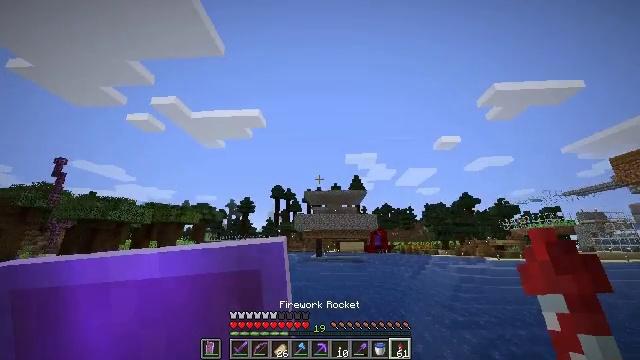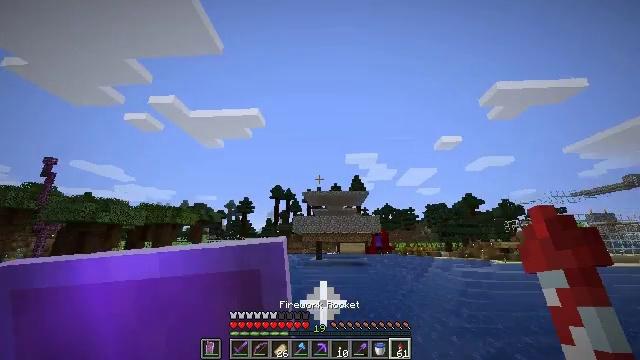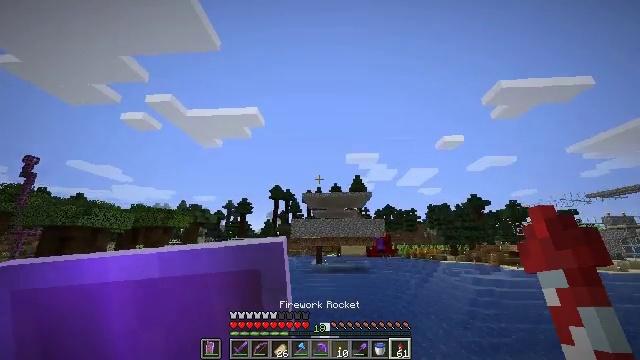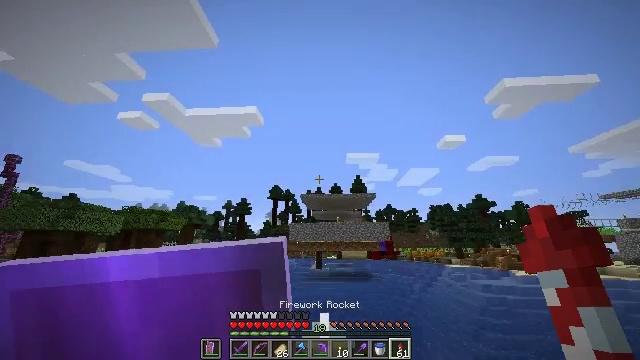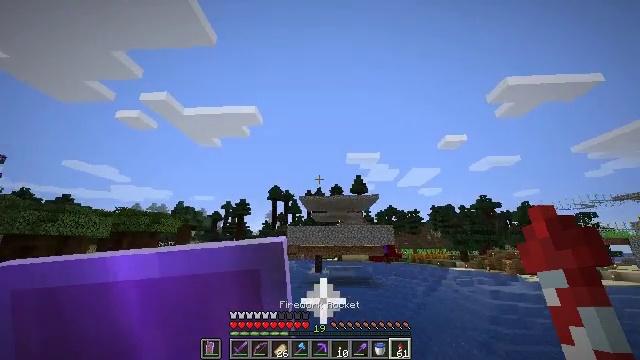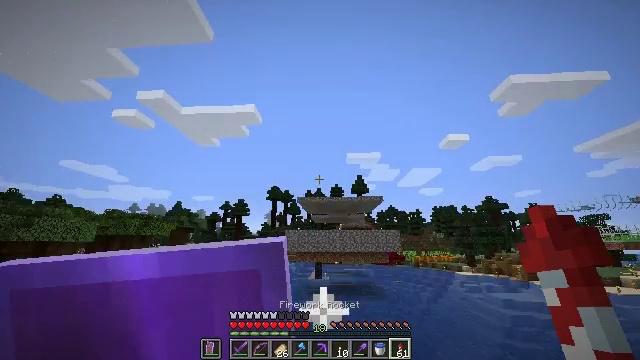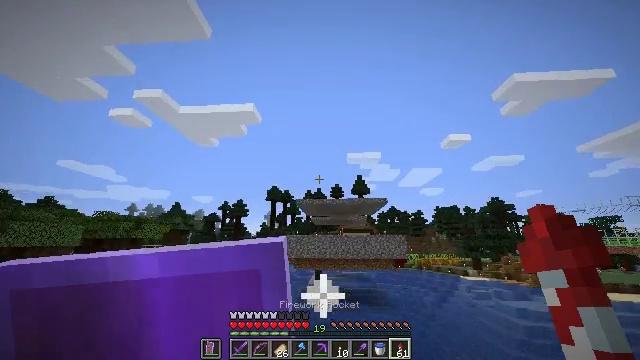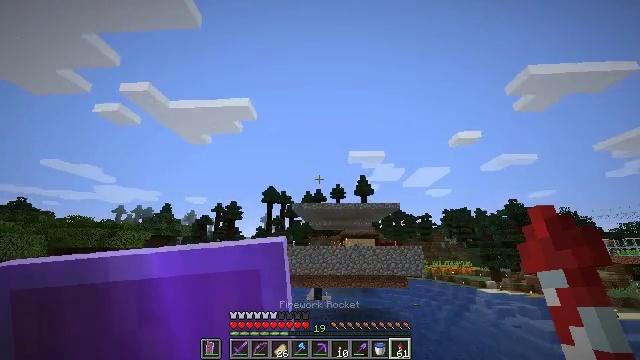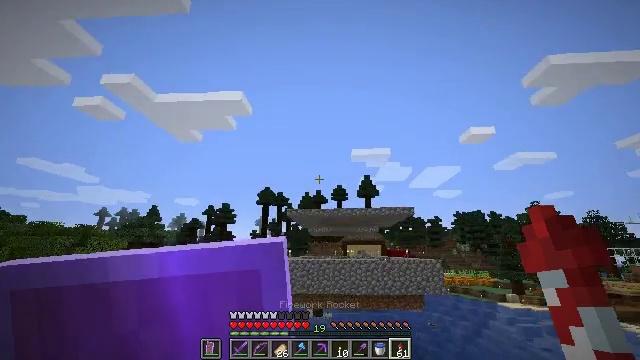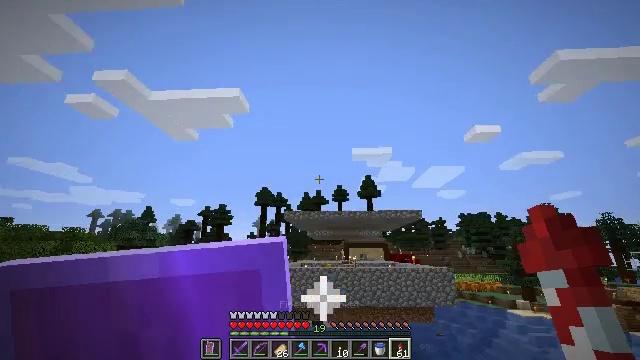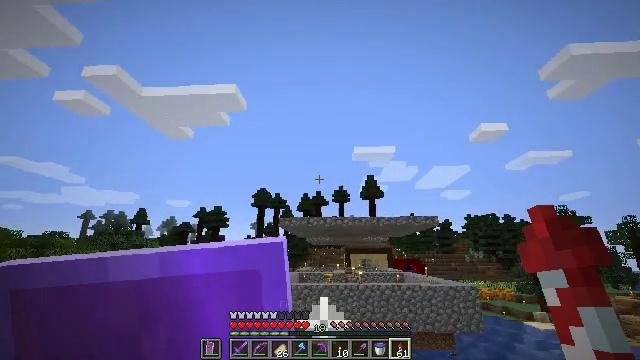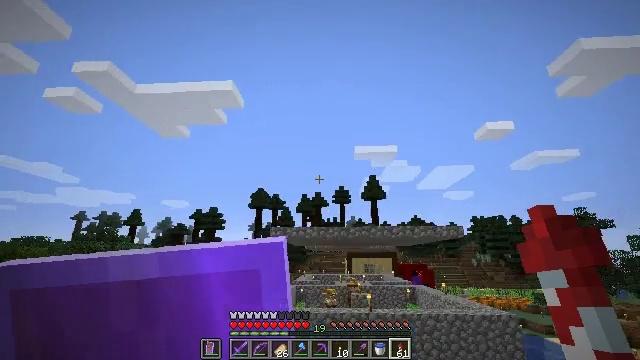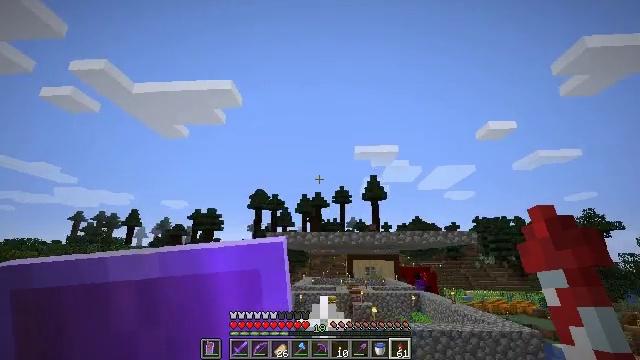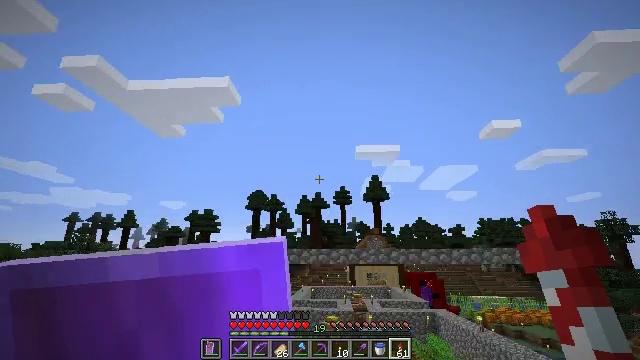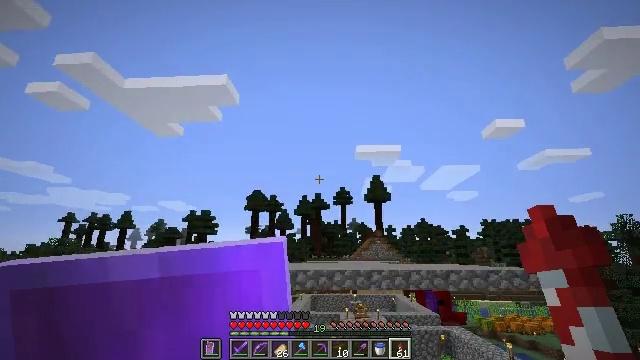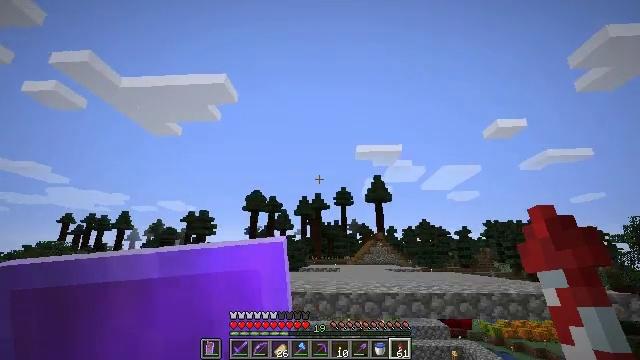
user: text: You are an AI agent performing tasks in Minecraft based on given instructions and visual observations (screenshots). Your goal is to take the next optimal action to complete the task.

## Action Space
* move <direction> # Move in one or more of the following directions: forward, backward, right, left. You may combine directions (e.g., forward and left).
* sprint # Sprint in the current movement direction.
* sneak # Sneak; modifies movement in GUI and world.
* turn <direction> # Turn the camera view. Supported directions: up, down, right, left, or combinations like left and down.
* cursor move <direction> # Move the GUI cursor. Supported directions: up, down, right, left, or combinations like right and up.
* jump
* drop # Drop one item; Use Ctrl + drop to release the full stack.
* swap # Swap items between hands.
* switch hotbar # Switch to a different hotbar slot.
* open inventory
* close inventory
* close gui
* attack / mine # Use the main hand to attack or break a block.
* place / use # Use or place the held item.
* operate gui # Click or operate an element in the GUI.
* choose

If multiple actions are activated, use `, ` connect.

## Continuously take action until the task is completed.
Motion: motion action
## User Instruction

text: Use the crafting table to produce a firework rocket.
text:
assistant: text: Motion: move forward, sprint, jump
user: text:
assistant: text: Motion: move forward, sprint, jump
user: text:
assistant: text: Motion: move forward, sprint, jump
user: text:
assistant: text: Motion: move forward, sprint, jump
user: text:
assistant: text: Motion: move forward, sprint
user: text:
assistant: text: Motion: sprint
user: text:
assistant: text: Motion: no_op
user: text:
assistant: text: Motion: no_op
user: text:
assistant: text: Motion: no_op
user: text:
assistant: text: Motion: no_op
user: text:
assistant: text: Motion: no_op
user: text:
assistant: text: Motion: no_op
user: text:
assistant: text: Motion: no_op
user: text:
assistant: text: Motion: no_op
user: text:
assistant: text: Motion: no_op
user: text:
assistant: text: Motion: no_op
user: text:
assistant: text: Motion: no_op
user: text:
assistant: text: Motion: no_op
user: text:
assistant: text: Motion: no_op
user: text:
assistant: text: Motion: no_op
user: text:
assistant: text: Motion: no_op
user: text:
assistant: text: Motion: no_op
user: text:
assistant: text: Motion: no_op
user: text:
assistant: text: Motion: no_op
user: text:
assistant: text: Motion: no_op
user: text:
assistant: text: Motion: no_op
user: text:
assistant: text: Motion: no_op
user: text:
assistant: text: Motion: no_op
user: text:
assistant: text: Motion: no_op
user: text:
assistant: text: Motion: no_op